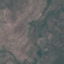
Land use / land cover: HerbaceousVegetation